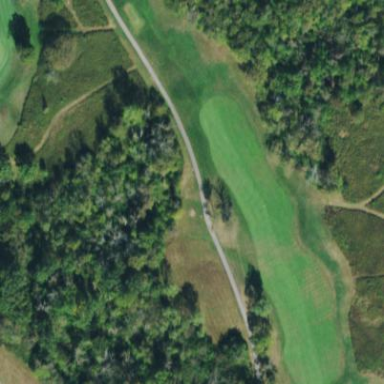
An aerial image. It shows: Grassy area designated as golf fairway.